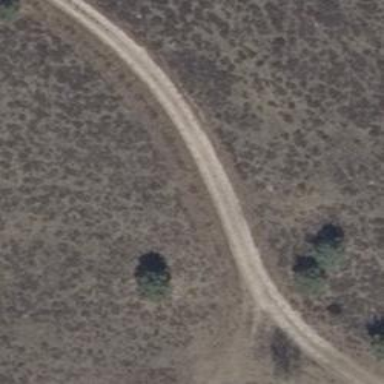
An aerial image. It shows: Dirt track road with grade3 tracktype.